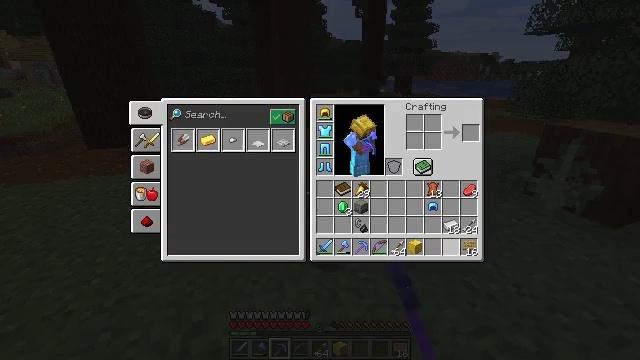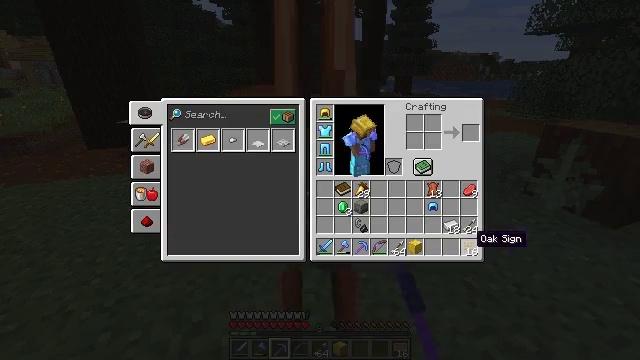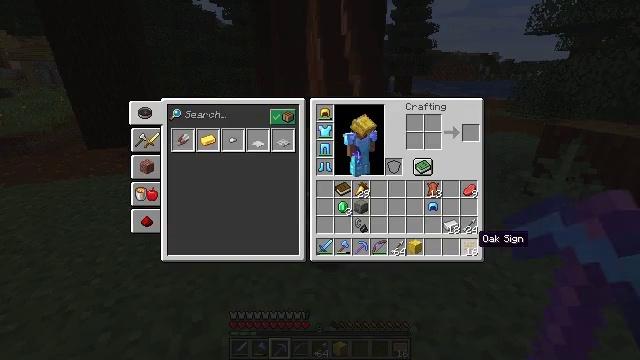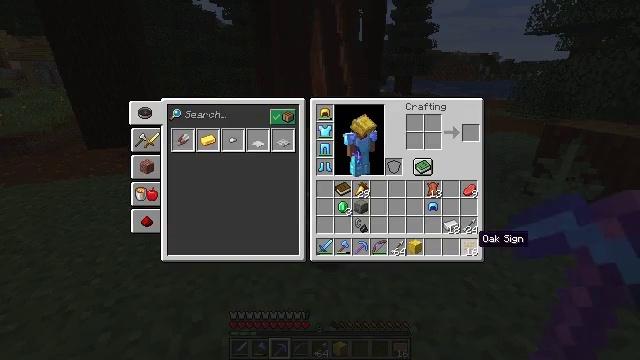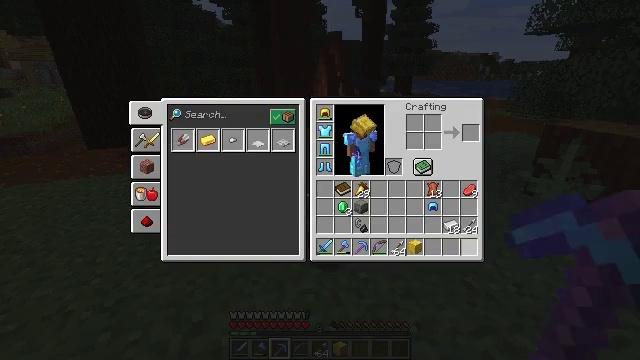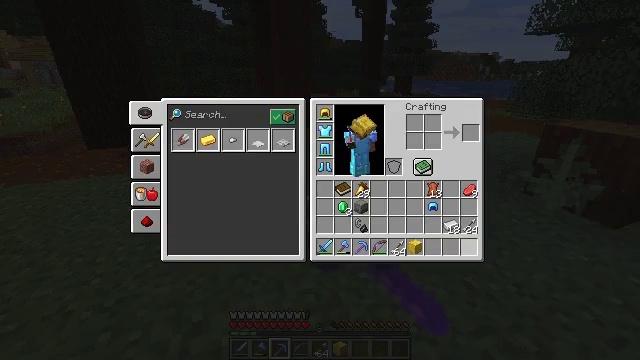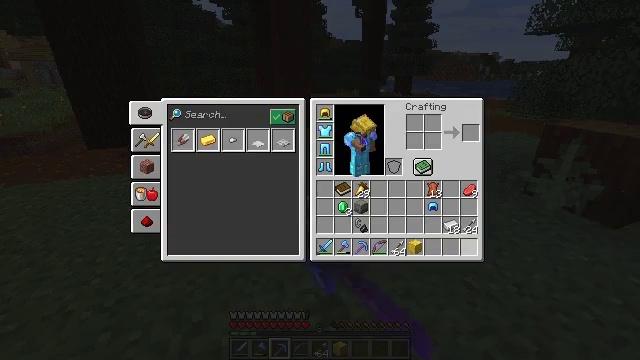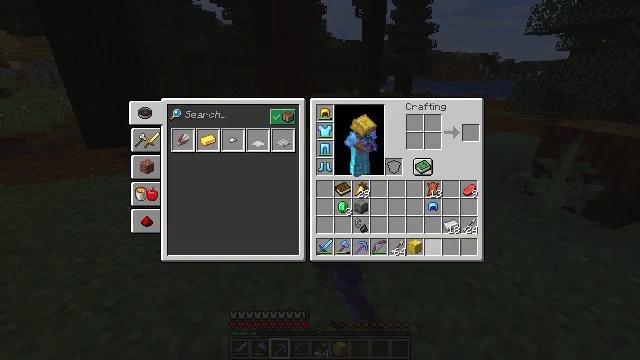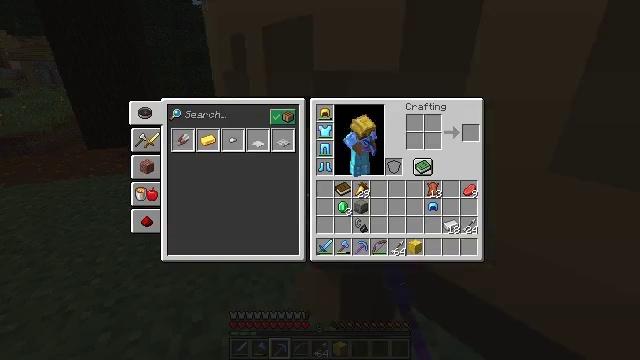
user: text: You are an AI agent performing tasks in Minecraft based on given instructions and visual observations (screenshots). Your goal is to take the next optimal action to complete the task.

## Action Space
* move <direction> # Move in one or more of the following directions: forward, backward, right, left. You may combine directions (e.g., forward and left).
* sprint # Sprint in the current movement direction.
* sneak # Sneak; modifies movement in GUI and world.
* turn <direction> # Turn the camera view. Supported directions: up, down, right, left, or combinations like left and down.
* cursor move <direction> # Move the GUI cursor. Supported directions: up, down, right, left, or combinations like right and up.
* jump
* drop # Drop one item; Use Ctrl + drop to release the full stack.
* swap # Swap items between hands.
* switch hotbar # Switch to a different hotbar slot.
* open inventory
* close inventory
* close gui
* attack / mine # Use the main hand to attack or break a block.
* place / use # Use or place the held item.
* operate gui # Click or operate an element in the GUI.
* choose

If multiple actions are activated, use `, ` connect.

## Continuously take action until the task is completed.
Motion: motion action
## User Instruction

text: Drop an oak sign.
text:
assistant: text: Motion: sprint, cursor move right, open gui
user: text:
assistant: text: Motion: sprint
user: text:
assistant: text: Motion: sprint
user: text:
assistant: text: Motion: sprint, drop
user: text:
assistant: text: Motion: sprint, drop
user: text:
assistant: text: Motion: sprint, drop
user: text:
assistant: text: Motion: sprint, cursor move left
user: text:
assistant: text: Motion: sprint, cursor move left
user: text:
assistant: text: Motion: sprint